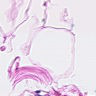
Metastatic tissue present: no